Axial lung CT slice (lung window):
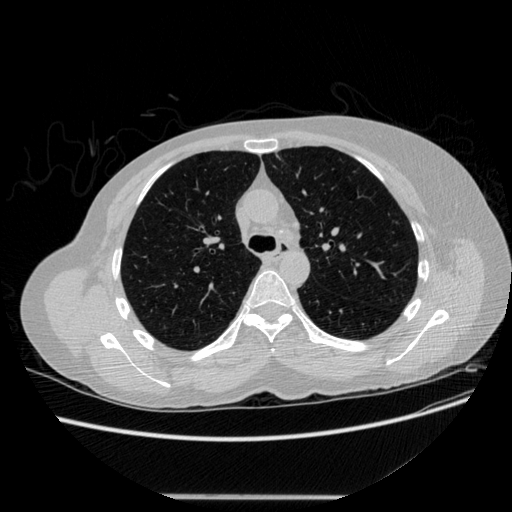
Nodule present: no